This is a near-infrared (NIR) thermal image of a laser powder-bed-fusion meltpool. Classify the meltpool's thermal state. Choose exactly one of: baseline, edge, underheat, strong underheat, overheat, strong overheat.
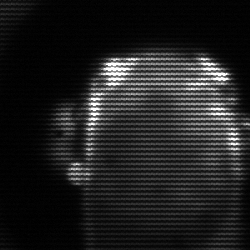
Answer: baseline